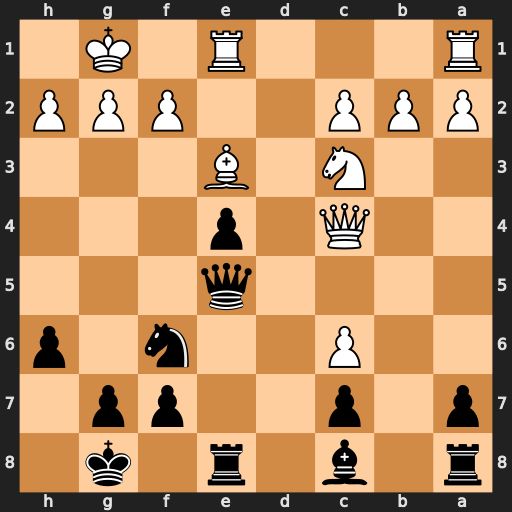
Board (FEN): r1b1r1k1/p1p2pp1/2P2n1p/4q3/2Q1p3/2N1B3/PPP2PPP/R3R1K1
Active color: b
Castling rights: -
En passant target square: -
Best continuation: Ng4 g3 Qh5 h4 Ne5